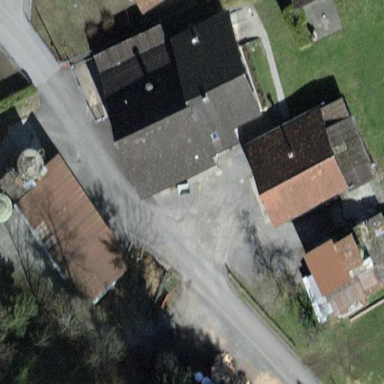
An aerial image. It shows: Farmyard area.